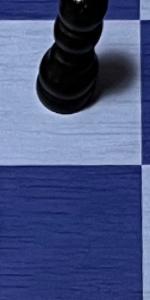
Label: Empty